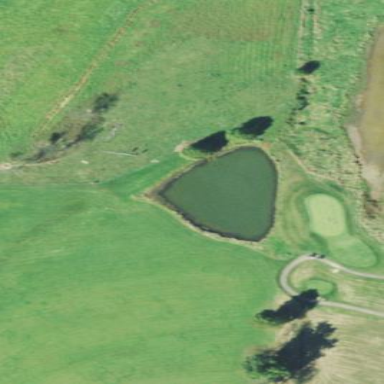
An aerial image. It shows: Water hazard on golf course.